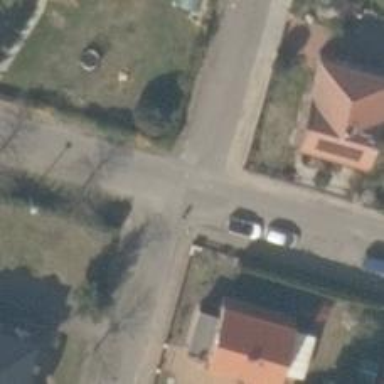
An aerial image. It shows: Residential road with asphalt surface.